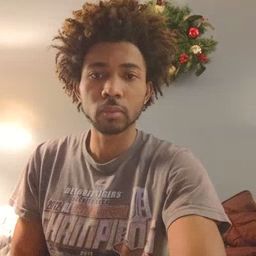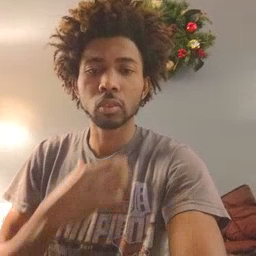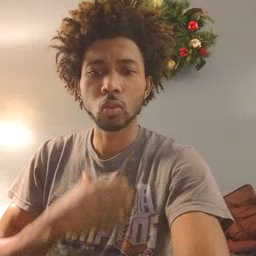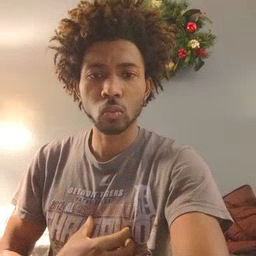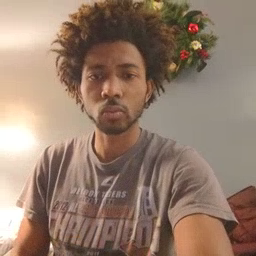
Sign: hungry